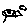
Label: car